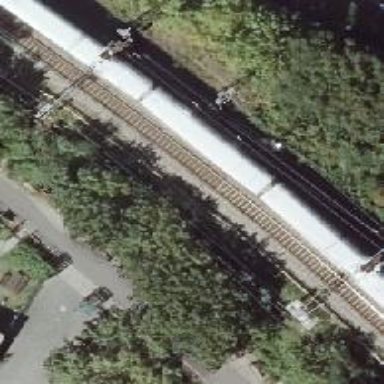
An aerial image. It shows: Railway signal.